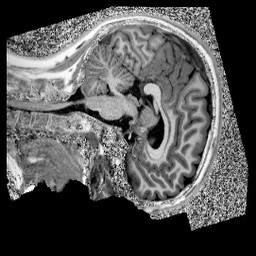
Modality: UNIT1
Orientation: sagittal
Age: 12
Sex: female
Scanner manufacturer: siemens
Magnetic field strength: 3 T
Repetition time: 4 s
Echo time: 0.00303 s